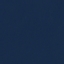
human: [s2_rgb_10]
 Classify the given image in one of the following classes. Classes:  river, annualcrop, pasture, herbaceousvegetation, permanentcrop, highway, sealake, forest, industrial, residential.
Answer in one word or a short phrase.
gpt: SeaLake